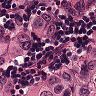
Metastatic tissue present: yes